Aerial crown-view tile of a tropical tree (Barro Colorado Island, Panama), acquired 20240611:
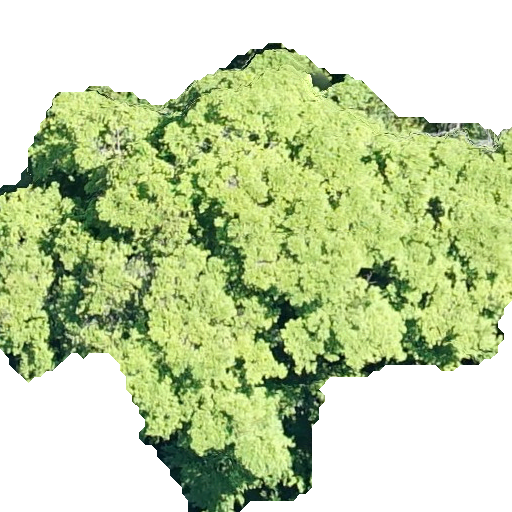
Species: Terminalia amazonia
GBIF accepted scientific name: Terminalia amazonica
Crown area: 259.766 m²